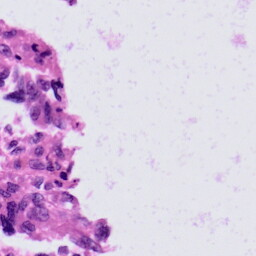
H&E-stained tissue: Skin